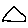
Label: triangle